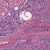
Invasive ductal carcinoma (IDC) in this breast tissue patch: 1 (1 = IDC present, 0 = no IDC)